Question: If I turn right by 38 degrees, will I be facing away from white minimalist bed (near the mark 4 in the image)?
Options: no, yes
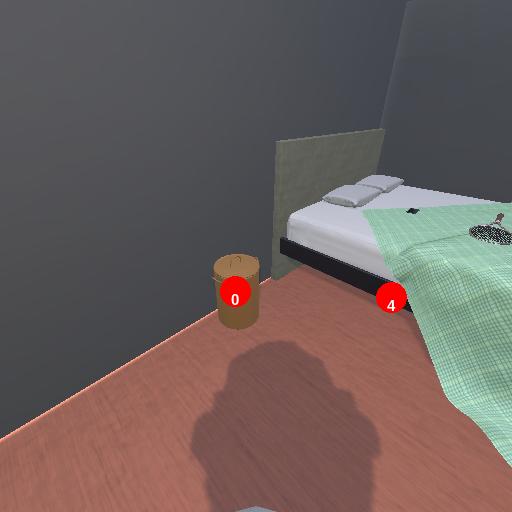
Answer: no